Interaction volume radius: 5 \u00c5
Interaction volume height: 10 \u00c5
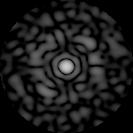
Disorder parameter: 0.8829